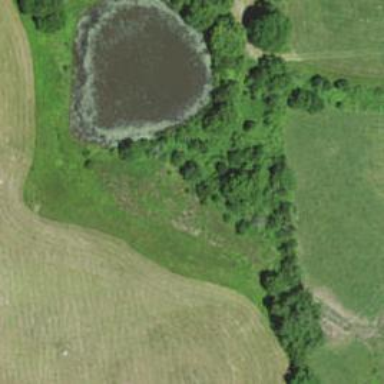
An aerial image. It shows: Peaceful pond surrounded by nature.